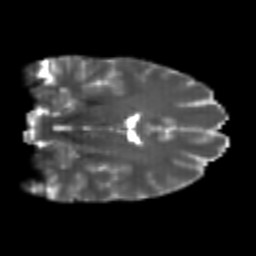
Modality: T2w
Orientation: coronal
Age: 26
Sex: female
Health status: healthy
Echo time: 0.074 s